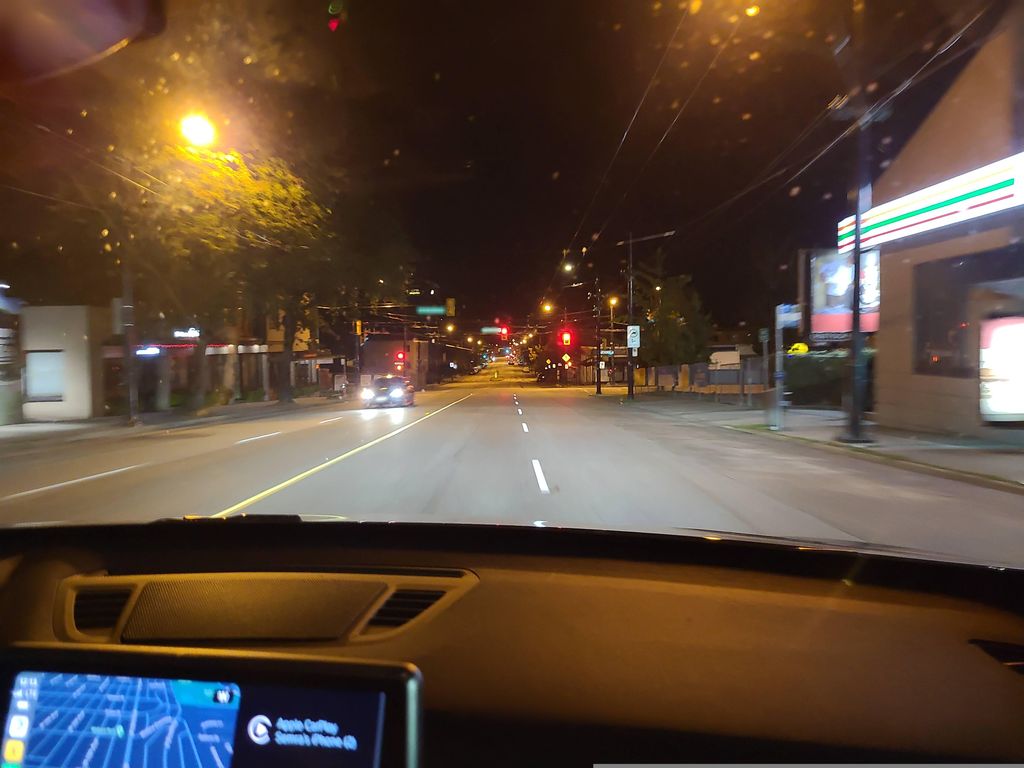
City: vancouver